Question: Is it possible to make a badge curl over like the image below using only CSS?
The text must stay under the curl and gradient as below and the text should be selectable.

<URL>
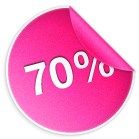
Answer: Well this is the best I could do :P
<URL>
Of course it won't work on anything other than a white background, but it's close. XD